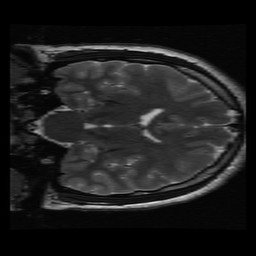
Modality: T2w
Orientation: coronal
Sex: male
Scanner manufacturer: ge
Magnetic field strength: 3 T
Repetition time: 5 s
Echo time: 0.1028 s